Question: It might be a silly question.
I'm trying to set left/right margins like the attached picture. I succeeded to implement it by adding UITextView to UIScrollView.
However, I could achieve almost everything I want with UITextView alone. For example, with UIScrollView, when I manually change the text of UITextView, it automatically scrolls to bottom regardless of setting its .scrollEnabled to No.
It would be perfect if a scroll indicator of UITextView appears outside UITextView.
In the attached picture, let's say the red box represents the entire UITextView. I tried to change UITextView's scrollIndicatorInsets property, but a scroll indicator can be moved only inward to be visible.
Several apps such as Pages, aWriter, Plaintext achieve this feature.
Could you give any suggestion?
Thank you!
I
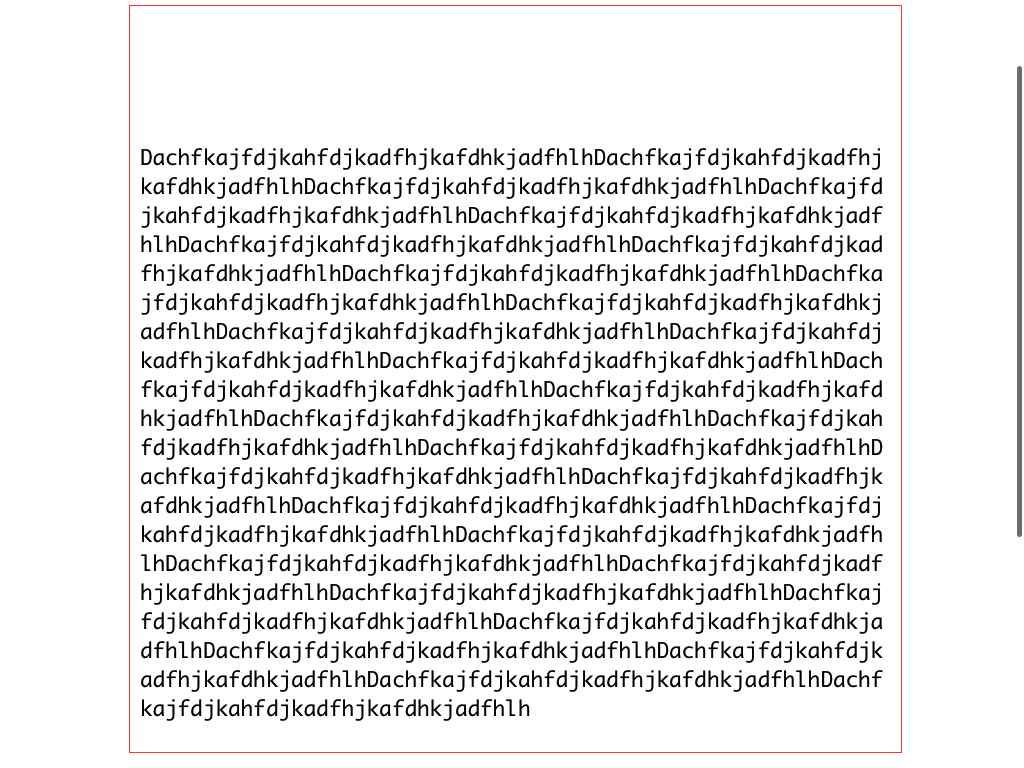
Answer: You can set the scroller right inset value of the UITextView to negative value and disable the clip subview option to achieve your require. No other scrollview is needed.